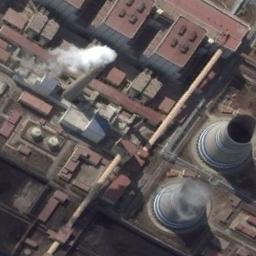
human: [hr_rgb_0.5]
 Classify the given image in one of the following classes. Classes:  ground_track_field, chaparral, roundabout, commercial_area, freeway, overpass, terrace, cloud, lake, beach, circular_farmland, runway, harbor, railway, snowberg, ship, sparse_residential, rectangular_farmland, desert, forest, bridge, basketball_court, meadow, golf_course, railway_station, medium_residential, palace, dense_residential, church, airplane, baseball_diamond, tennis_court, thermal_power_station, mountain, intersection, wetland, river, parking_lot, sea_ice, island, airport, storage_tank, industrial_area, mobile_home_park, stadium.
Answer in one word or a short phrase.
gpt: thermal_power_station